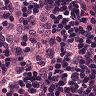
Metastatic tissue present: no